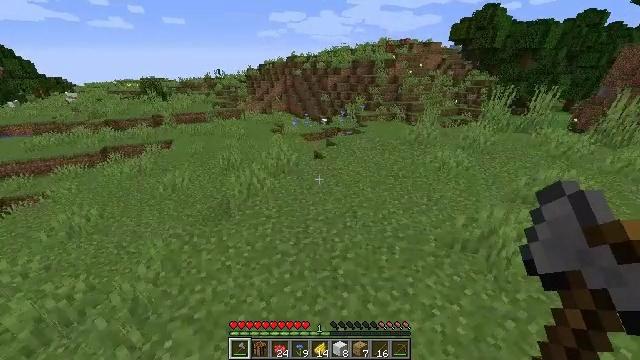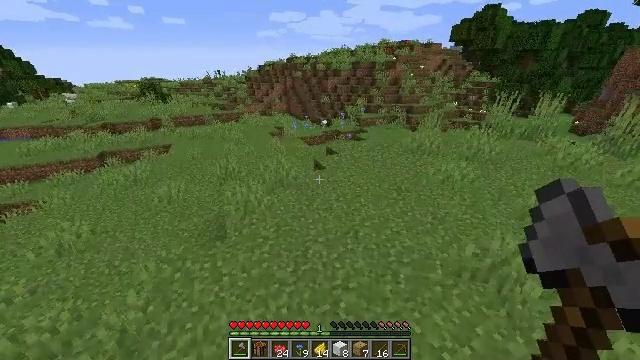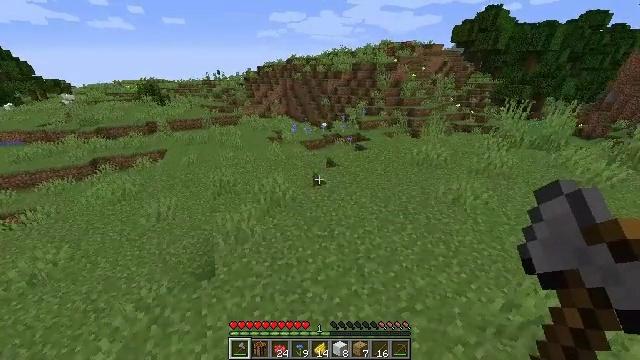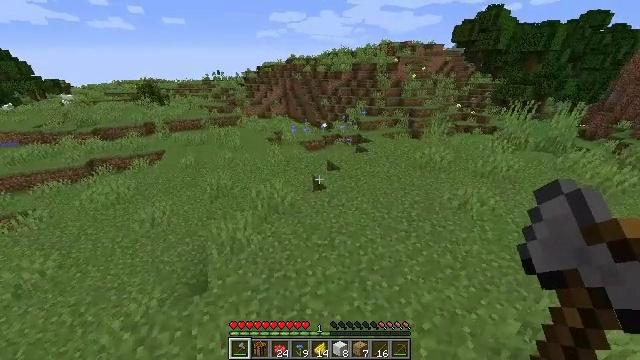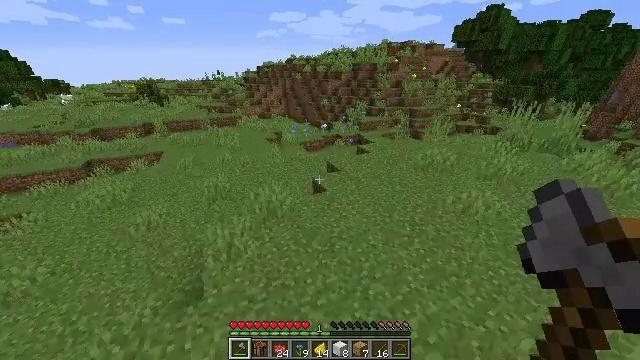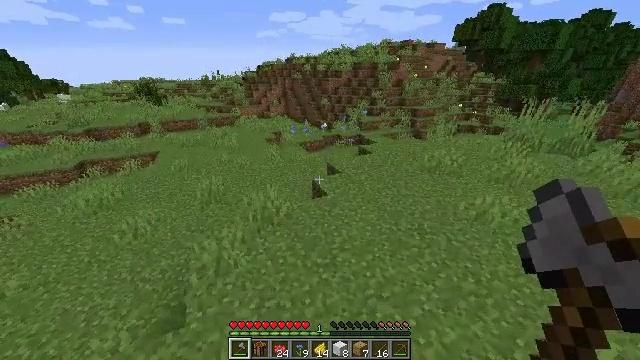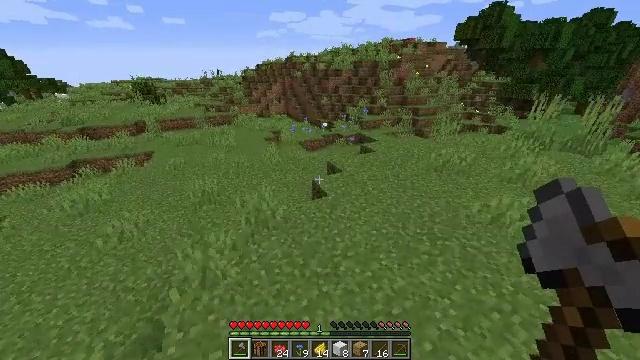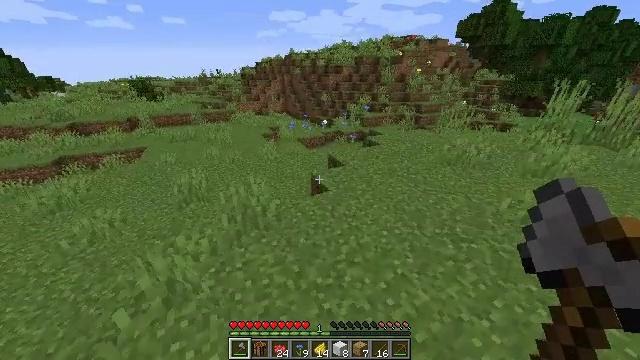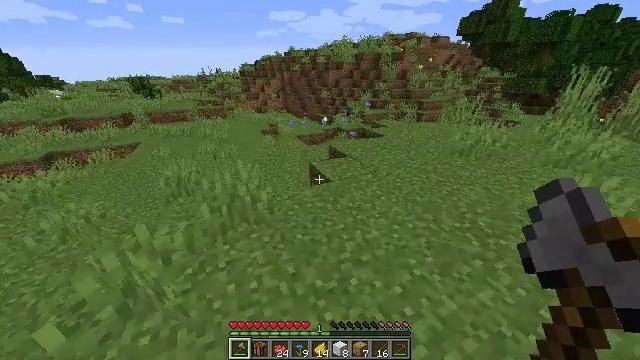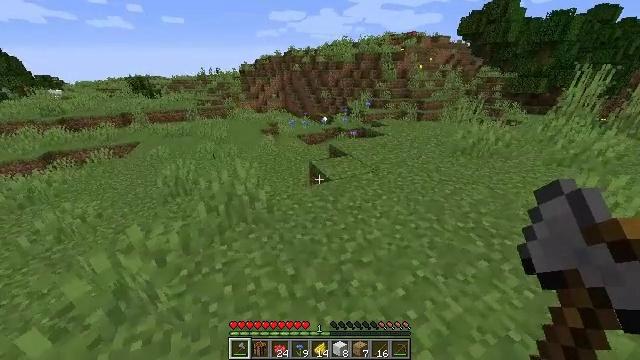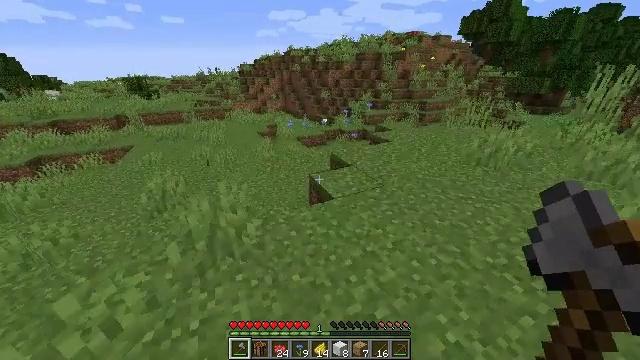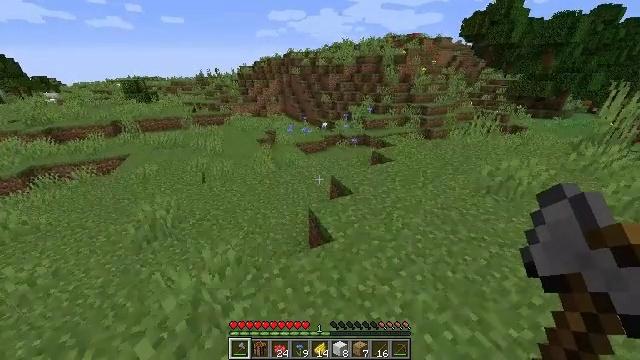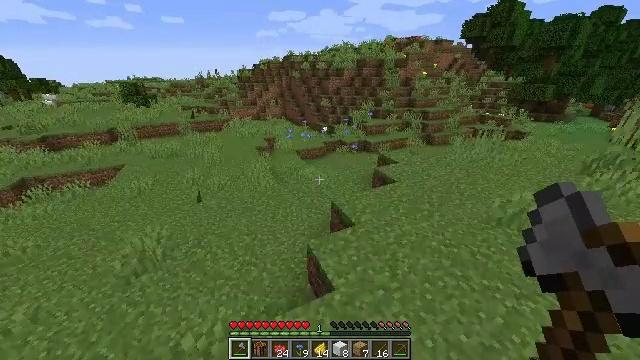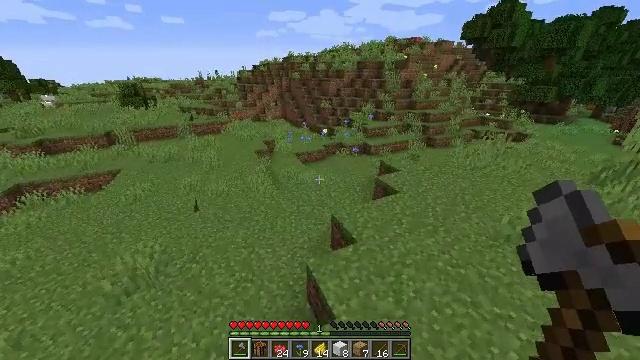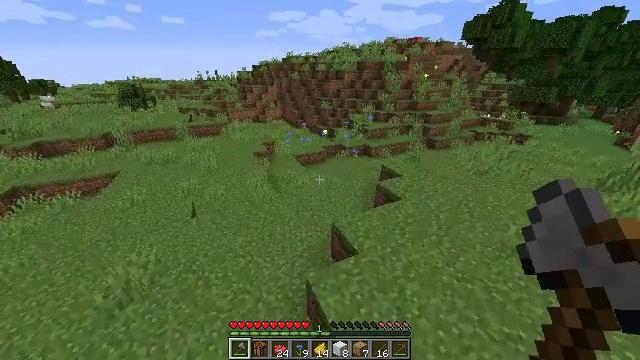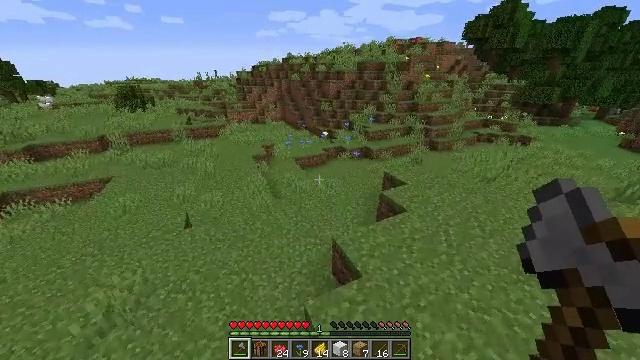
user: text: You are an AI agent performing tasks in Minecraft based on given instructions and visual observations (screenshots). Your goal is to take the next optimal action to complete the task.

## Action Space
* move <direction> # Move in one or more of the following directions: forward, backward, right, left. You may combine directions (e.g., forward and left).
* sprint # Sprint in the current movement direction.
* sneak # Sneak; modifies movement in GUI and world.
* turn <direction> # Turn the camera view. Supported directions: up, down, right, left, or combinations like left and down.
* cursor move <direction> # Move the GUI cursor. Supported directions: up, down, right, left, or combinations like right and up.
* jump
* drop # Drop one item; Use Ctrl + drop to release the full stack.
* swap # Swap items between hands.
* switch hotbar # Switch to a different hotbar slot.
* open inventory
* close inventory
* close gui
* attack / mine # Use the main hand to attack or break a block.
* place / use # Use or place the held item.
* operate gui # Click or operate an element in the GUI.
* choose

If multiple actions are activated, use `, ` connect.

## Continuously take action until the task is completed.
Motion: motion action
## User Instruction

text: Mine a cornflower from the ground.
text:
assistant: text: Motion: move forward, jump
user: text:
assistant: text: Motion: move forward, jump
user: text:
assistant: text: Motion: move forward, jump
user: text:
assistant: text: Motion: move forward, jump
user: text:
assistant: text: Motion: move forward, jump
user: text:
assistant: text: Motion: move forward, jump
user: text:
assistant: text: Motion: move forward, jump
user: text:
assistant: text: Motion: move forward, jump
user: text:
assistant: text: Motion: move forward, jump
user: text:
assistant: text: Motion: move forward, jump
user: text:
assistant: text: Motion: move forward, jump
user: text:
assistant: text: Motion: move forward, jump
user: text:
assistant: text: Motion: move forward, jump
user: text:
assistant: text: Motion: move forward, jump
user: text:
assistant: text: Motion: move forward, jump
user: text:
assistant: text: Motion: move forward, jump
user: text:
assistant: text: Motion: move forward, jump
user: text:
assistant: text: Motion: move forward, jump
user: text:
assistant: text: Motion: move forward, jump
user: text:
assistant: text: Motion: move forward, jump
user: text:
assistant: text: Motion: move forward, jump
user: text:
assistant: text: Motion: move forward, jump
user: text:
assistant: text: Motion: move forward, jump
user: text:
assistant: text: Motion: move forward, jump
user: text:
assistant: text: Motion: move forward
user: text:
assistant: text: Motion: move forward
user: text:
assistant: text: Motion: move forward
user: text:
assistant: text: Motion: move forward
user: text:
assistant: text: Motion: move forward
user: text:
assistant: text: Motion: move forward